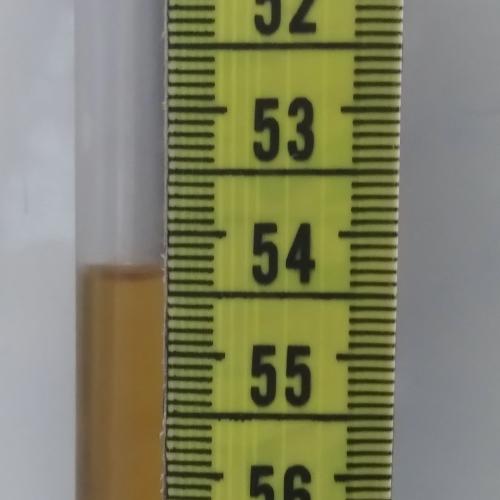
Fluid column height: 54.4 cm